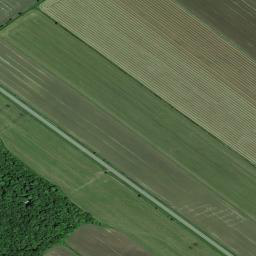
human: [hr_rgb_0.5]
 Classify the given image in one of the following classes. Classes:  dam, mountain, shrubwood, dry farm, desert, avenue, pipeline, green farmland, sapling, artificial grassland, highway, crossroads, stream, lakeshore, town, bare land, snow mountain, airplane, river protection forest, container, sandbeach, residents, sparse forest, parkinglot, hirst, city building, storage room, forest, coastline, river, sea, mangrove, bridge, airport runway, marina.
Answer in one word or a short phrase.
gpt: green farmland